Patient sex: M
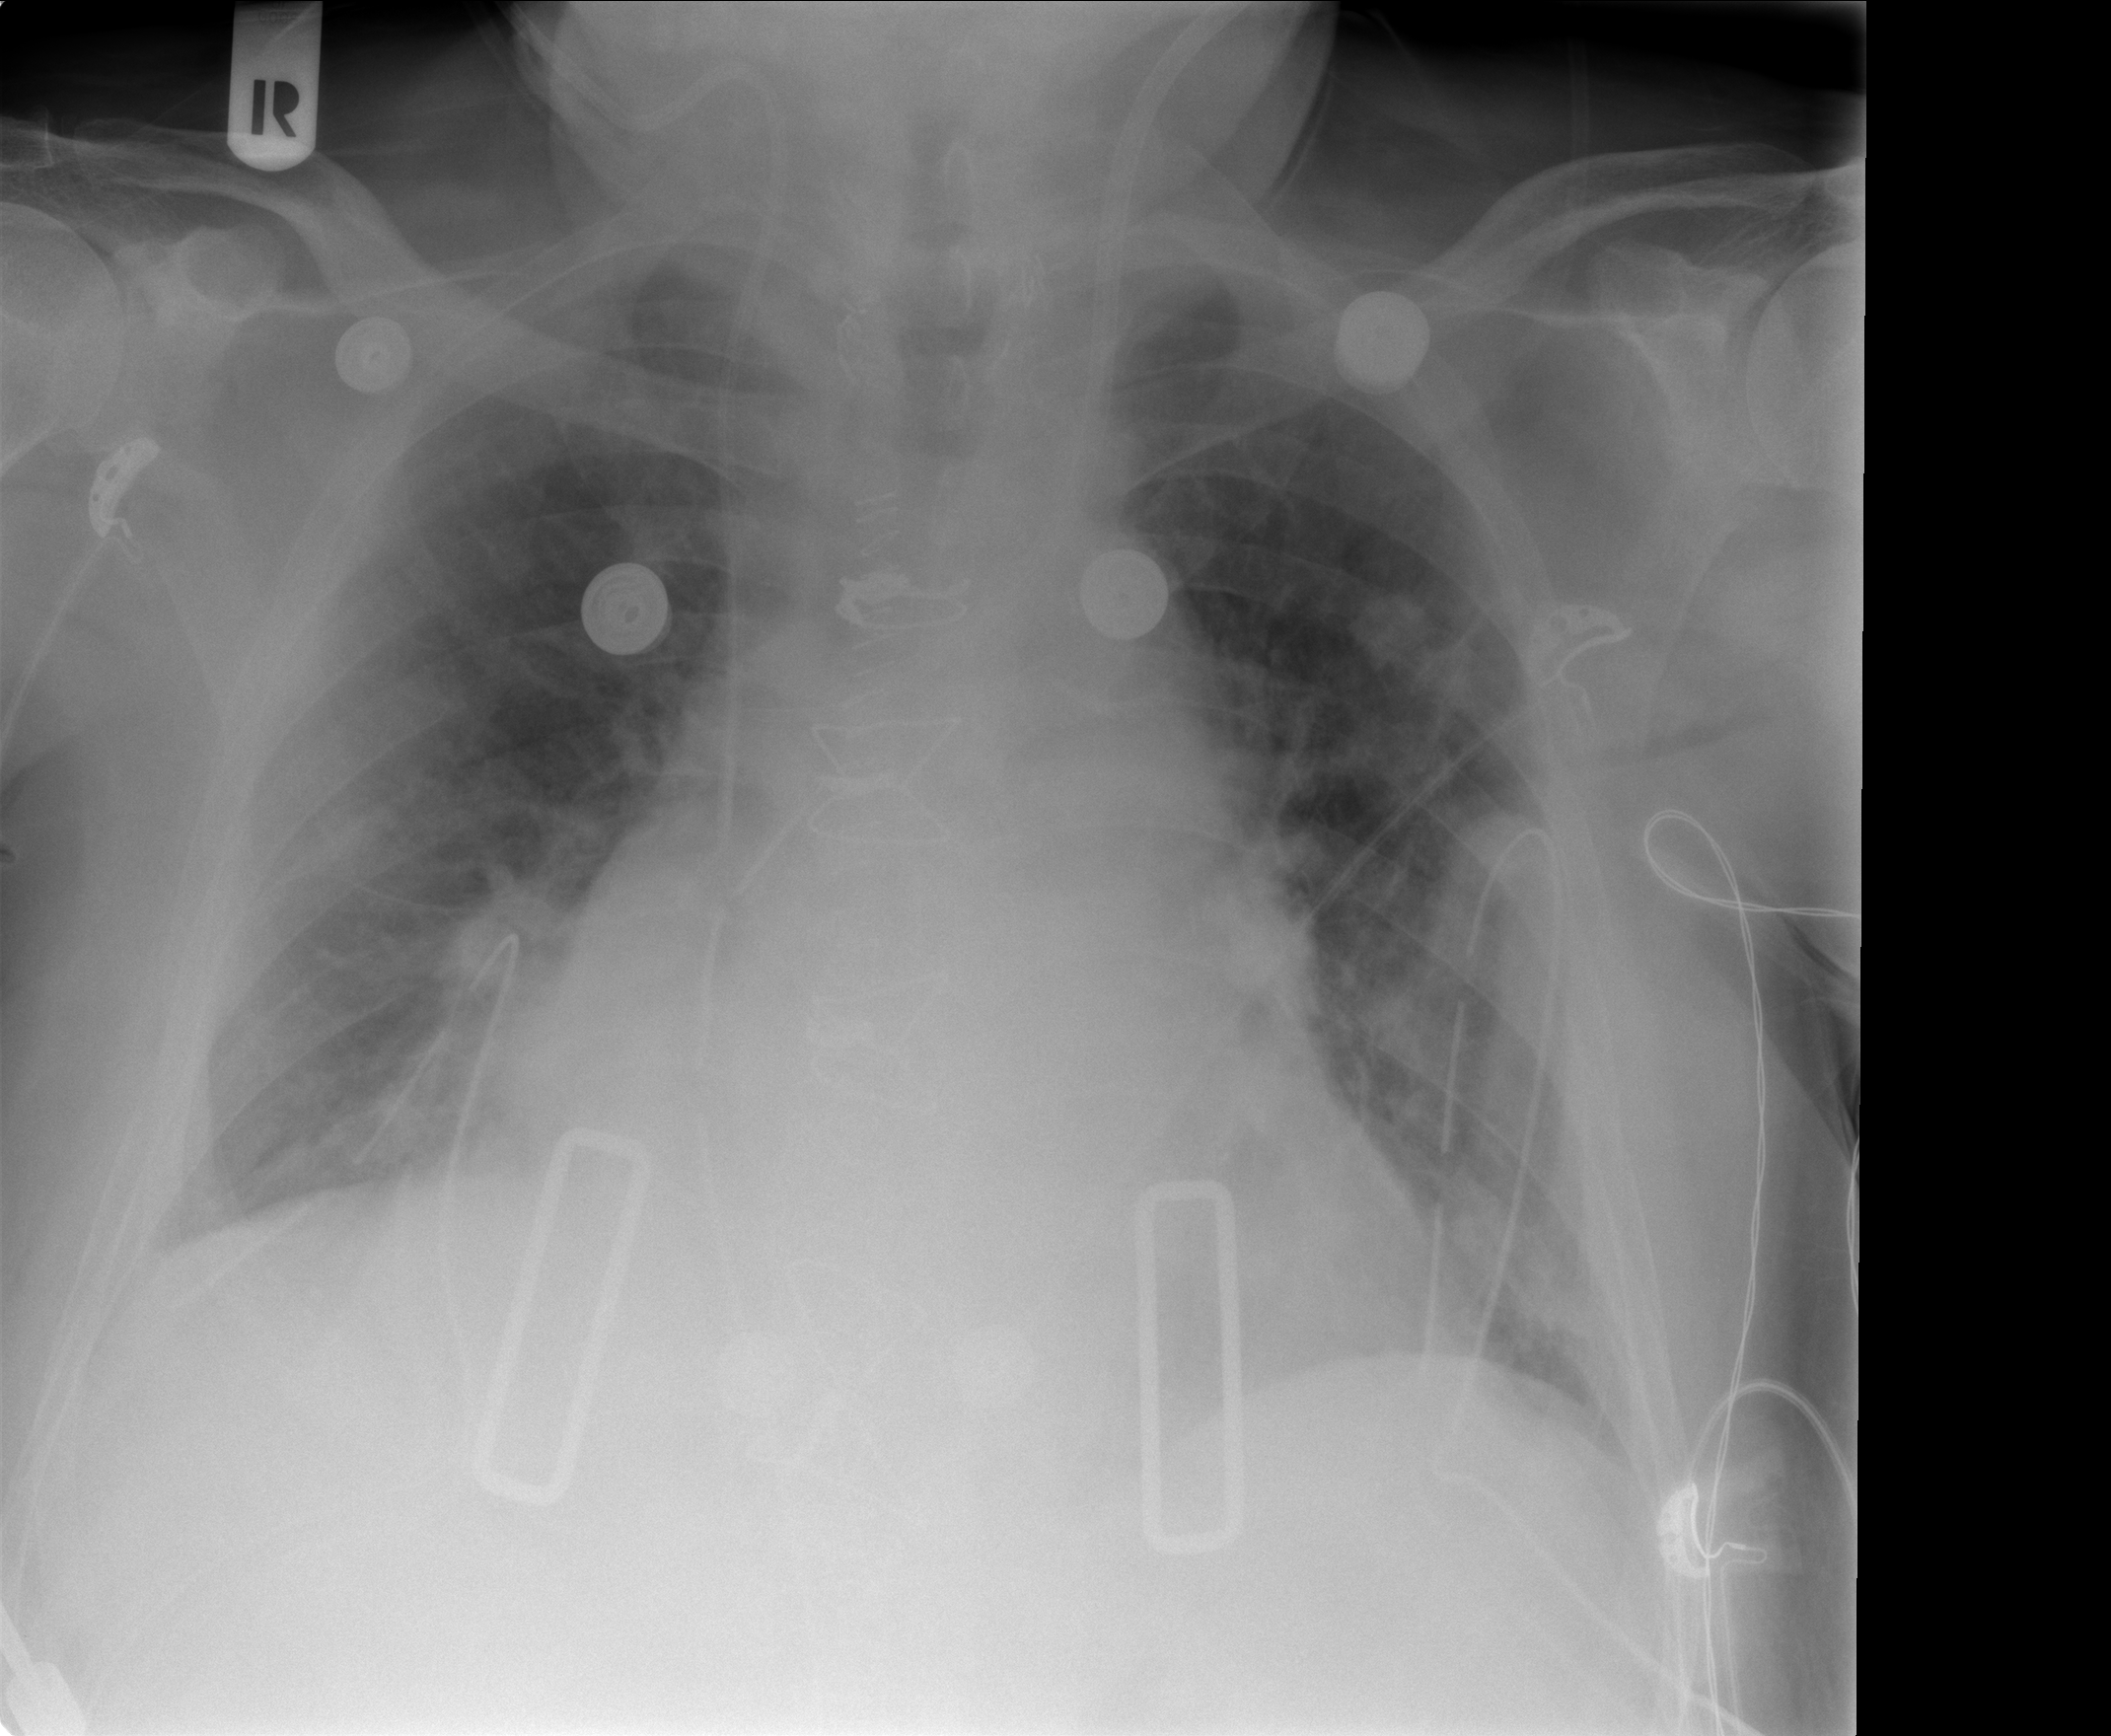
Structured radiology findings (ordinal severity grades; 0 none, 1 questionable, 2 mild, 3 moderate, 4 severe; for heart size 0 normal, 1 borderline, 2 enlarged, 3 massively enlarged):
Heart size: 2
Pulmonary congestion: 2
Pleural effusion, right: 1
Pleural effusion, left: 1
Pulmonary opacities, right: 0
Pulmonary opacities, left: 0
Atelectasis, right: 2
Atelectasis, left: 2